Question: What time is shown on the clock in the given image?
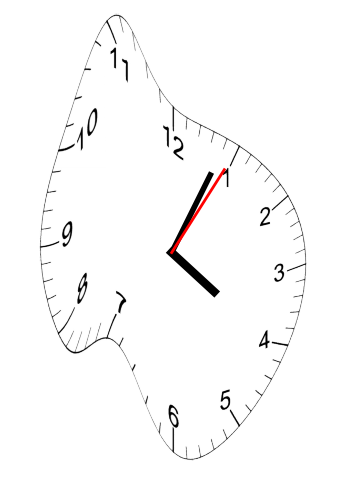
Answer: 04:04:05